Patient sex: M
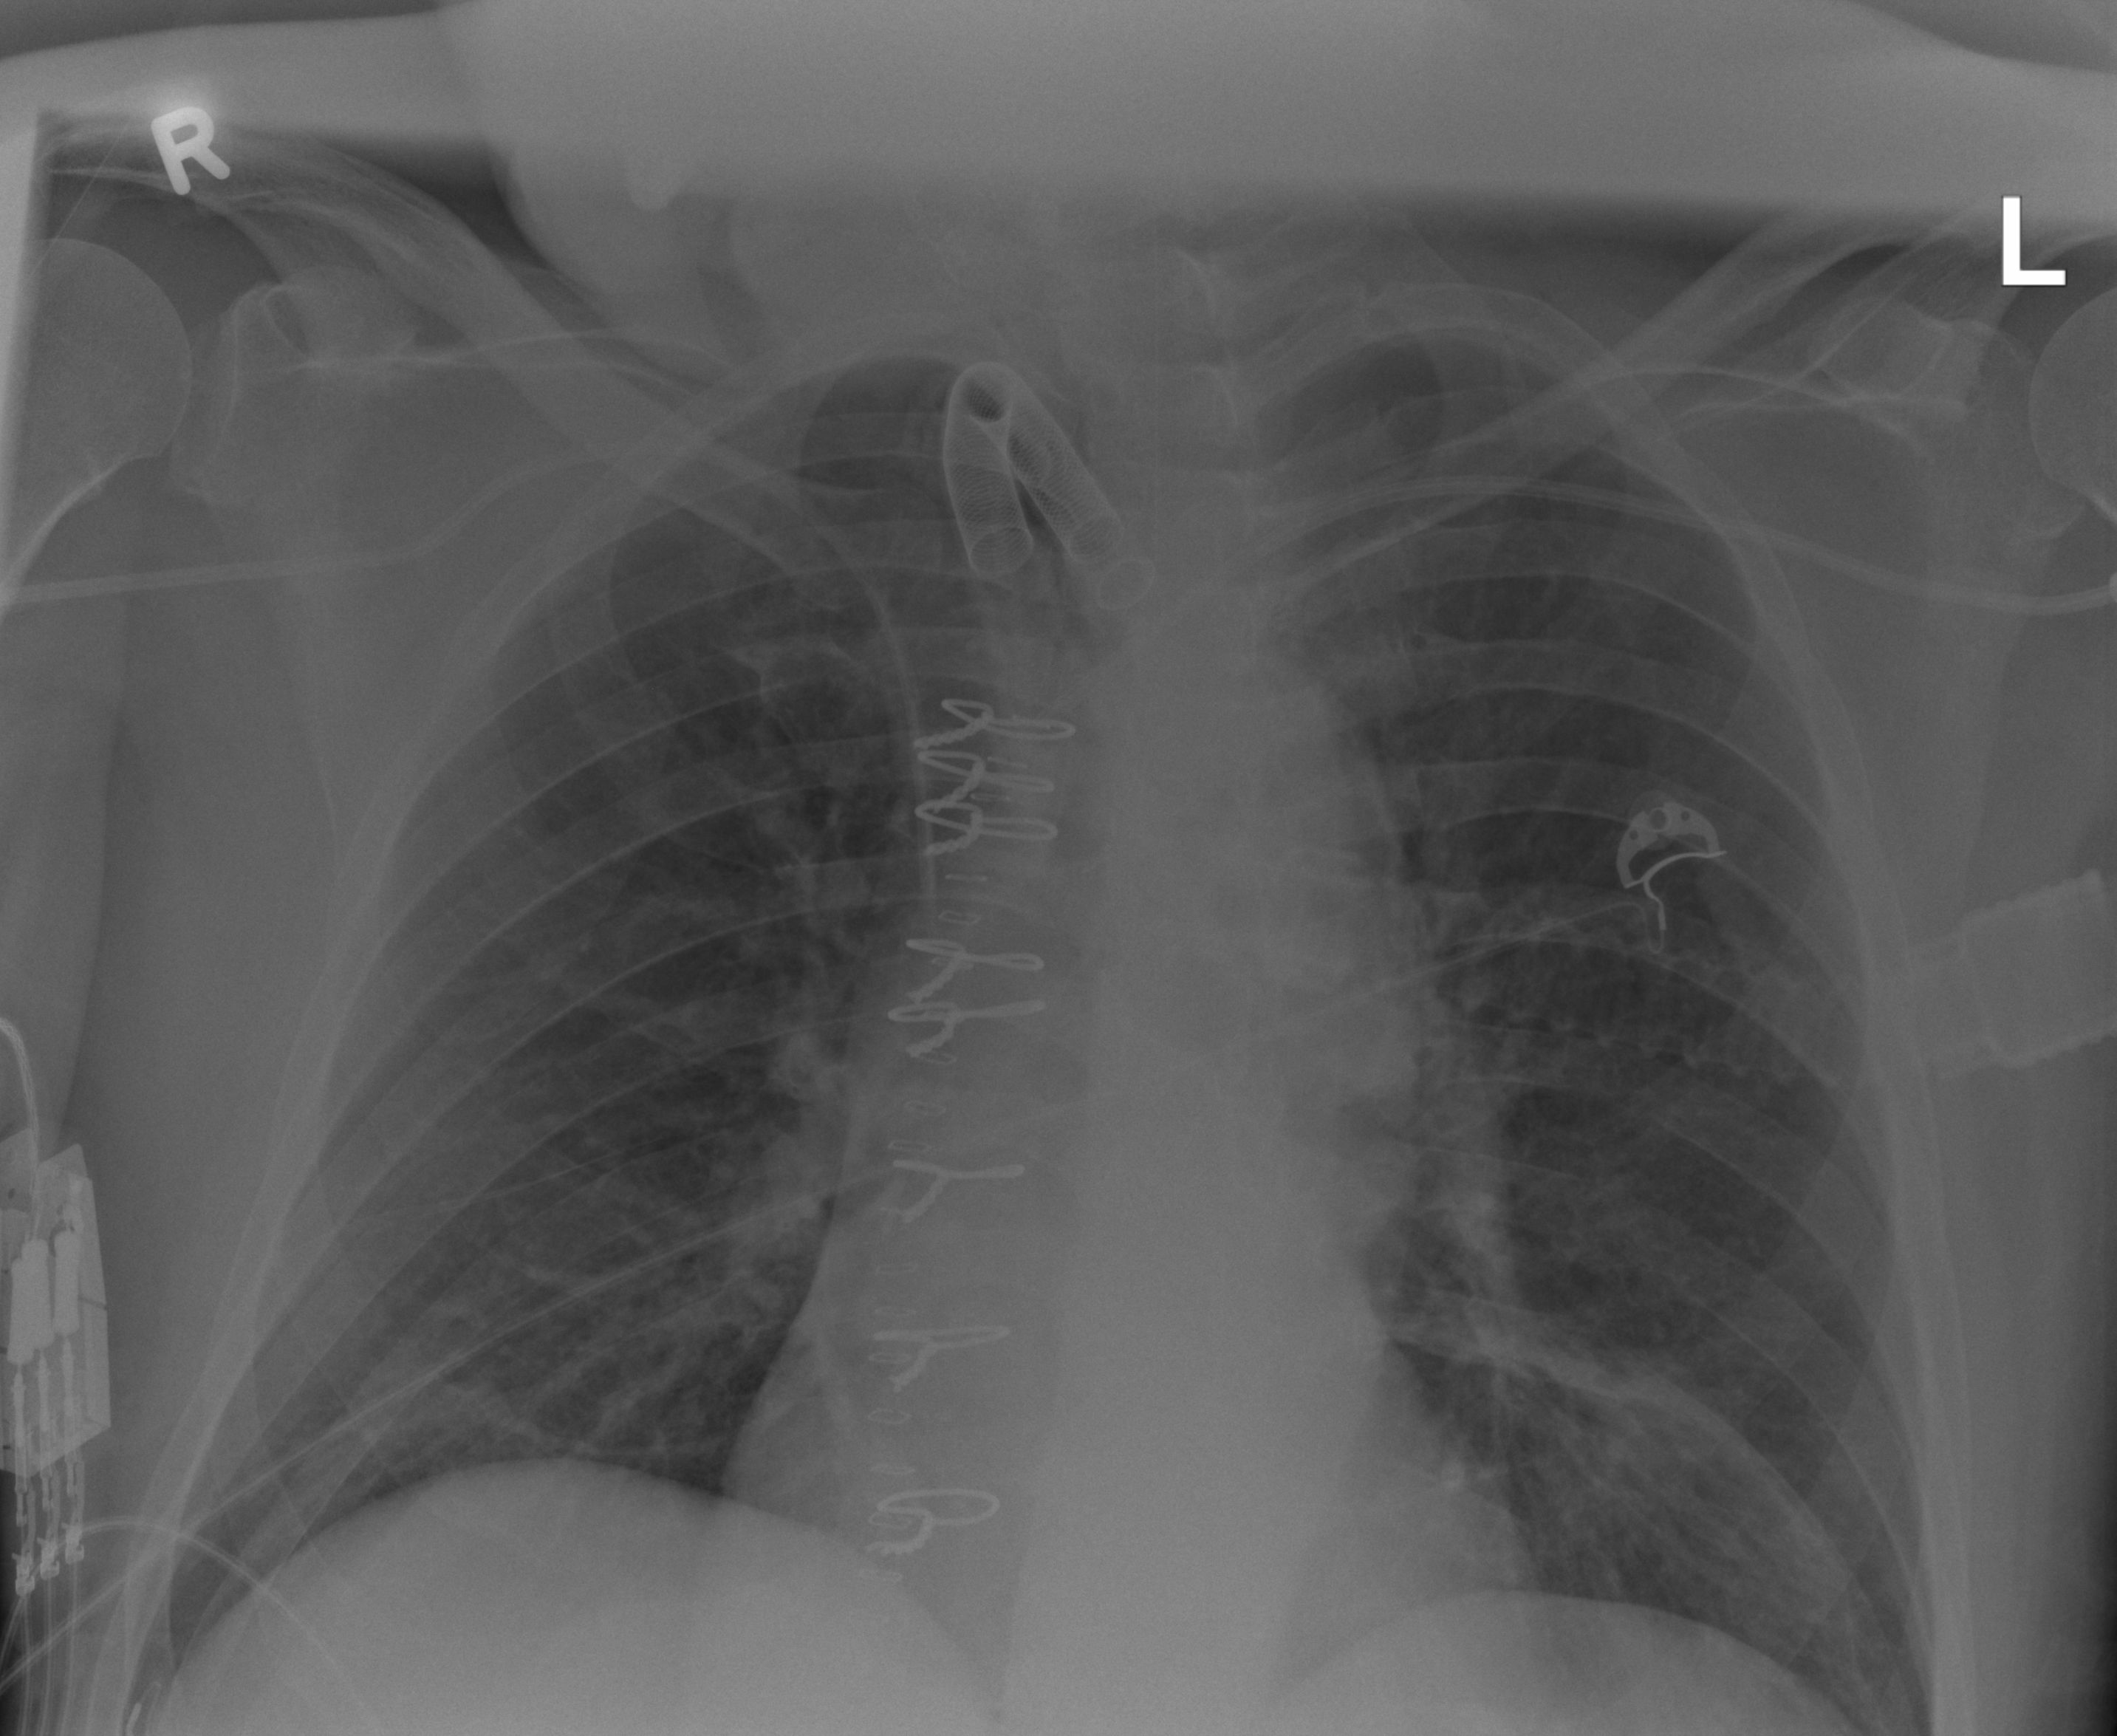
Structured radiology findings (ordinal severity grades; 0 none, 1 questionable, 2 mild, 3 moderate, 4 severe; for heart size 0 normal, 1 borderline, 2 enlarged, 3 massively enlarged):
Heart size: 2
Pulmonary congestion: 1
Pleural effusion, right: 0
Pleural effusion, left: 1
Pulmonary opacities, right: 0
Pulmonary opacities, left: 0
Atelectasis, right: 0
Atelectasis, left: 2